Here is the raw accelerometer signal from a rotor rig, plotted against time. Diagnose the rotating machine from this image, choosing from: normal, misalignment, unbalance, looseness.
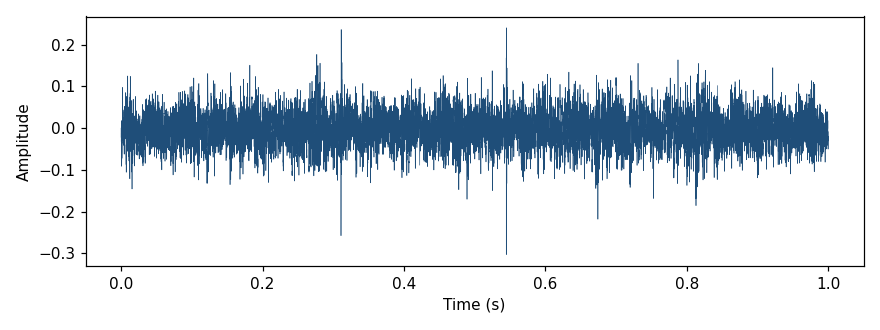
Answer: unbalance